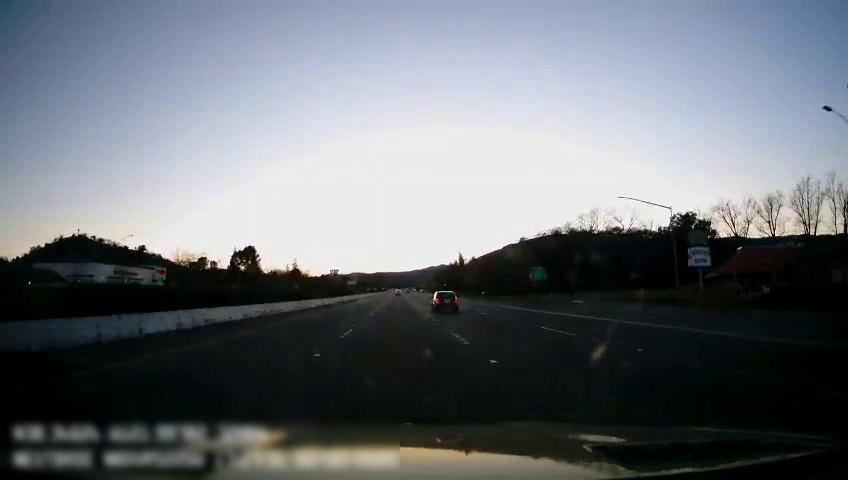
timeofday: Day
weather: Cloudy
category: Drivable Space
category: Vehicles | Car
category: Lanes | Current Lane
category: Lanes | Current Lane
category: Lanes | Alternate Lane
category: Lanes | Alternate Lane
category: Traffic | Signs